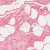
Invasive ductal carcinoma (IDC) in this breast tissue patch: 0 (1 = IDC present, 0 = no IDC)